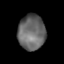
Tissue: lung
Cell type: Epithelial cells
Senescence score: 0.2383
Nuclear area (px): 941
Mean DAPI intensity: 103.319